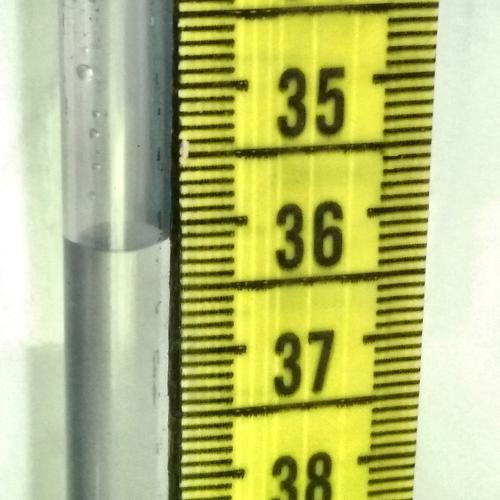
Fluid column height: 36.2 cm